Aerial crown-view tile of a tropical tree (Barro Colorado Island, Panama), acquired 20240813:
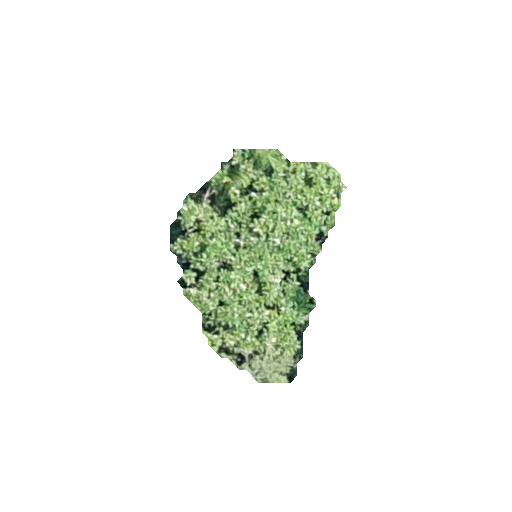
Species: Miconia argentea
GBIF accepted scientific name: Miconia argentea
Crown area: 40.727 m²